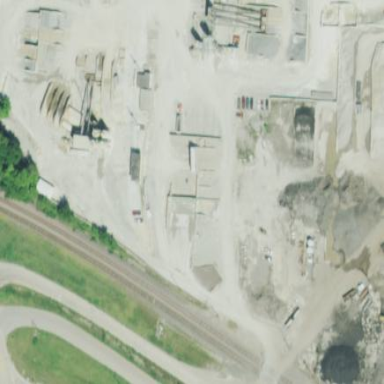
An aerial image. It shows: Industrial area used for mineral processing.